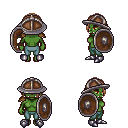
a pixel art fantasy rpg character, female body template, orc, green skin, leather shoulder armor, teal pants, light blonde bangs hairstyle, chain helm, metal boots, shield, four views (front, back, left, right), 2x2 character sprite sheet, small pixel art, hard edges, no anti-aliasing